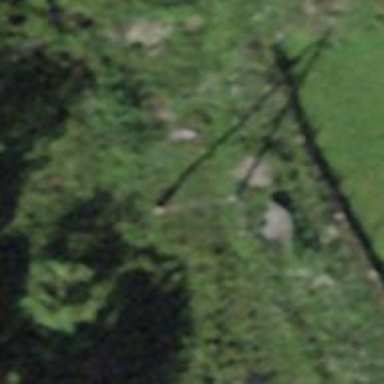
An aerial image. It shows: Power pole.